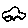
Label: car